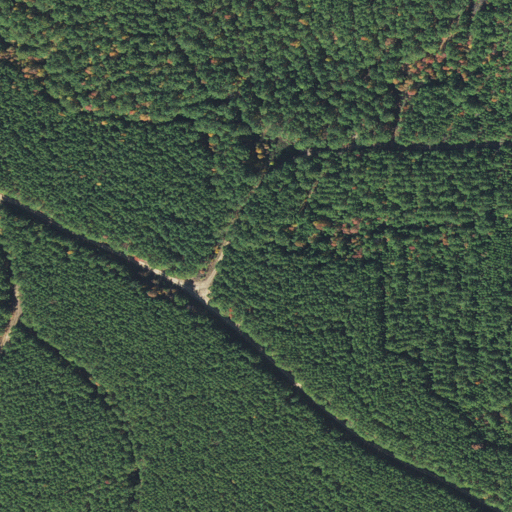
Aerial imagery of ridge(s) in Arkansas named Nelson Ridge containing evergreen forest, mixed forest, and deciduous forest